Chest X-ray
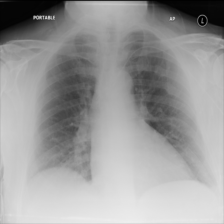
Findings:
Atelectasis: negative
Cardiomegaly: negative
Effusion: negative
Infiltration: negative
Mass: negative
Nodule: negative
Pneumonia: negative
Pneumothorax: negative
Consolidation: negative
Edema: negative
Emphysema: negative
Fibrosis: negative
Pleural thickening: negative
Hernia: negative